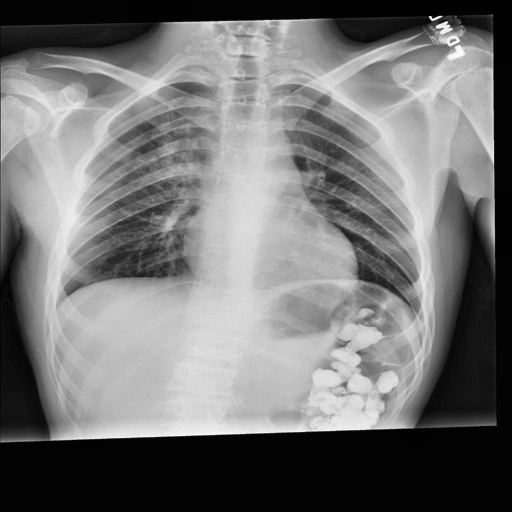
Finding: NORMAL